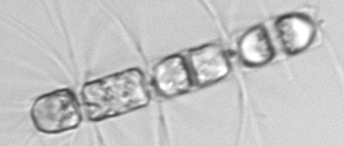
Label: Bacteriastrum